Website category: sports
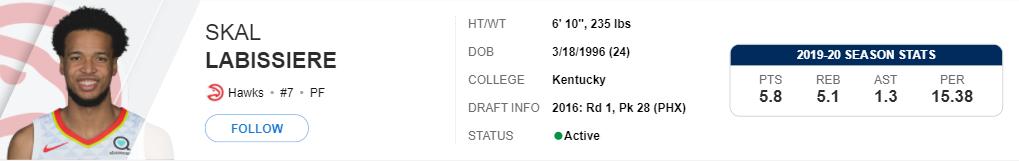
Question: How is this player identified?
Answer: Skal Labissiere

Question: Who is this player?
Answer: Skal Labissiere

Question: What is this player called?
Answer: Skal Labissiere

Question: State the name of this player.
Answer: Skal Labissiere

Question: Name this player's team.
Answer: Hawks

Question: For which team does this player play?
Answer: Hawks

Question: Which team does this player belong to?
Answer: Hawks

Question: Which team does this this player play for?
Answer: Hawks

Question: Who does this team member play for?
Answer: Hawks

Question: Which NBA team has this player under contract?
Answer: Hawks

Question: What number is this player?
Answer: #7

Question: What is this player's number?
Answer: #7

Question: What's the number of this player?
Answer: #7

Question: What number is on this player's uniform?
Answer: #7

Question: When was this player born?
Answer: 3/18/1996

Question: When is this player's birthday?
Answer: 3/18/1996

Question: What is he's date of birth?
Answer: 3/18/1996

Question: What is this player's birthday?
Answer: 3/18/1996

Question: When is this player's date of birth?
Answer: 3/18/1996

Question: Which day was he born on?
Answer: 3/18/1996

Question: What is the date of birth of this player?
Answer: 3/18/1996

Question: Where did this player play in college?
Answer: Kentucky

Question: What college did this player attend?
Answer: Kentucky

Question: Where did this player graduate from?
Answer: Kentucky

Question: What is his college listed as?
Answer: Kentucky

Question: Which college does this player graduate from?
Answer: Kentucky

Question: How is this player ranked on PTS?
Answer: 5.8

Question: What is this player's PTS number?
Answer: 5.8

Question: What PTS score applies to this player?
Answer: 5.8

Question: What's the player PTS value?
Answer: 5.8

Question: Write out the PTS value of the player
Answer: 5.8

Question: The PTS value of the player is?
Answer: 5.8

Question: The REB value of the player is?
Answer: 5.1

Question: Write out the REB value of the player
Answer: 5.1

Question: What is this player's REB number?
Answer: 5.1

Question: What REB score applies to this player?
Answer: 5.1

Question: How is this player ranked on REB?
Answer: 5.1

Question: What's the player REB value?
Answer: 5.1

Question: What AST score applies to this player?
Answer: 1.3

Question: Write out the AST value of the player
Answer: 1.3

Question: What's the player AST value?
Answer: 1.3

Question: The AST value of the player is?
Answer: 1.3

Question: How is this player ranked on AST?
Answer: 1.3

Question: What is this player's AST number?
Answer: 1.3

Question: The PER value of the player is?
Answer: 15.38

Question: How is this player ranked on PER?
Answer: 15.38

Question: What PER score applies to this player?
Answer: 15.38

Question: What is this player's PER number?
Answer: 15.38

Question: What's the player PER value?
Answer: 15.38

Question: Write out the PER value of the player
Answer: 15.38

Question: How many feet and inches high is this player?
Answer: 6' 10"

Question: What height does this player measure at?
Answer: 6' 10"

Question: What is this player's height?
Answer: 6' 10"

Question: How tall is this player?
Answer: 6' 10"

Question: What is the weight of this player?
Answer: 235 lbs

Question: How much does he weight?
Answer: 235 lbs

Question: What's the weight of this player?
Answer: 235 lbs

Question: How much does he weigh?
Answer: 235 lbs

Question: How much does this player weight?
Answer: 235 lbs